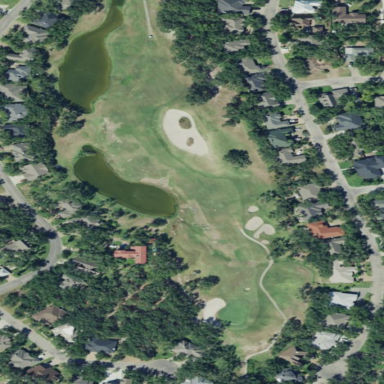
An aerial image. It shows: Grassy area designated as golf fairway.